Field crop: maize
Growth stage: 2
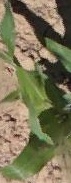
Species: maize